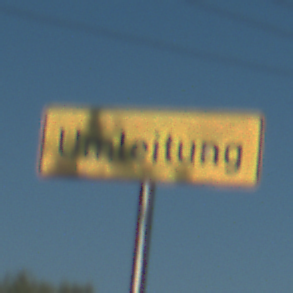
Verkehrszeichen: Umleitungsankuendigung
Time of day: MorningAfternoon
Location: Outdoor (Urban)
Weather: Clear
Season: NotSpecified
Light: Natural